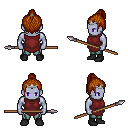
a pixel art fantasy rpg character, male body template, dark elf, purple skin, maroon tunic, teal pants, brunette short topknot hairstyle, silver tiara, black shoes, spear, four views (front, back, left, right), 2x2 character sprite sheet, small pixel art, hard edges, no anti-aliasing